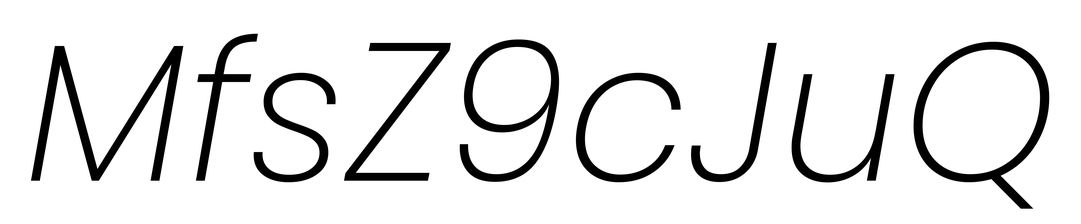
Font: Poppins-ExtraLightItalic